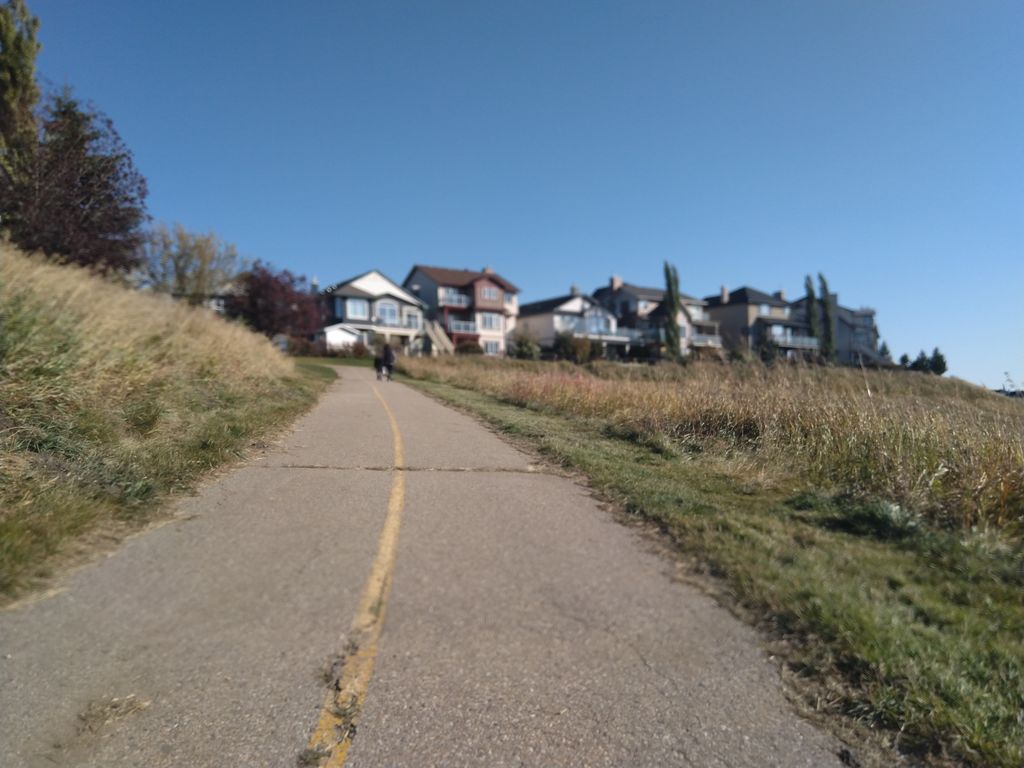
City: calgary